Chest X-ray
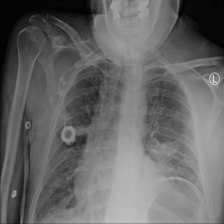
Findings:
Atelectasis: positive
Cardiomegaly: negative
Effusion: negative
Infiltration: positive
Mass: negative
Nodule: negative
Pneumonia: negative
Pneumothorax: negative
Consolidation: negative
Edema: negative
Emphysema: negative
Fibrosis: negative
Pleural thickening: negative
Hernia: negative